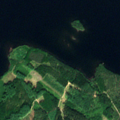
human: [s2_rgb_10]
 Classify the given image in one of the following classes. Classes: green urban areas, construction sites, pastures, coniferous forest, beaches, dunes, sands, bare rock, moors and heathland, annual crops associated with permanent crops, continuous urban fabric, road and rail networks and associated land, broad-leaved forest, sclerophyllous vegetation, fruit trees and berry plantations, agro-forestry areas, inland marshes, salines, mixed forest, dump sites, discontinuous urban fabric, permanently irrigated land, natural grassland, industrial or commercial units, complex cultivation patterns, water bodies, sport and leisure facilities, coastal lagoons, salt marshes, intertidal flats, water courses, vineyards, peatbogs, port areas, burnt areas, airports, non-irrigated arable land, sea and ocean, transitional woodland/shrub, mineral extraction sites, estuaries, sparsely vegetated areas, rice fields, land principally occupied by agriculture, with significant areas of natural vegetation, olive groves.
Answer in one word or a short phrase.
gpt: coniferous forest, mixed forest, water bodies